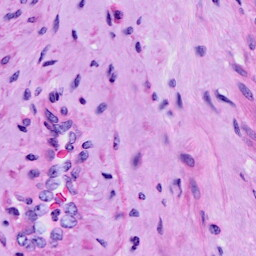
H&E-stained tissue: Cervix